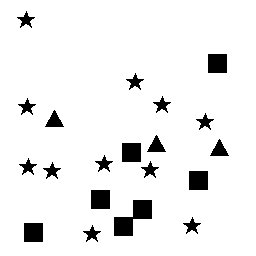
Squares: 7
Triangles: 3
Stars: 11
Total shapes: 21